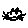
Label: cat